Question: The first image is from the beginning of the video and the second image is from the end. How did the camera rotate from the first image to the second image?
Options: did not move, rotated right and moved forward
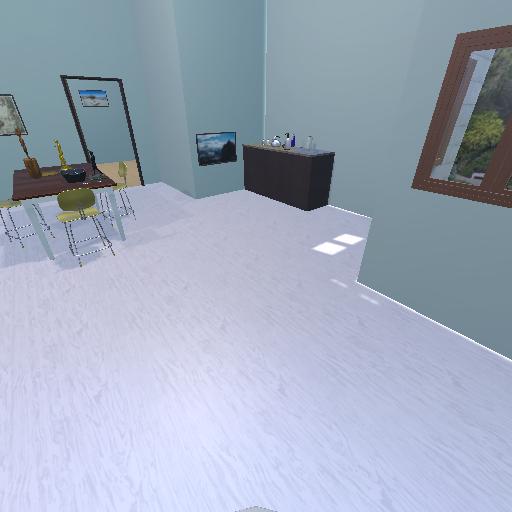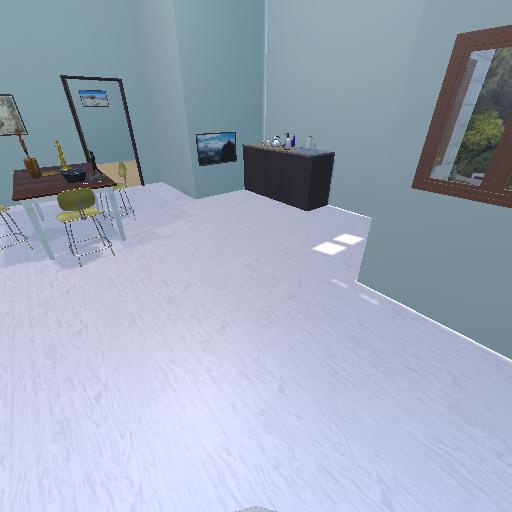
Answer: did not move